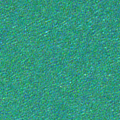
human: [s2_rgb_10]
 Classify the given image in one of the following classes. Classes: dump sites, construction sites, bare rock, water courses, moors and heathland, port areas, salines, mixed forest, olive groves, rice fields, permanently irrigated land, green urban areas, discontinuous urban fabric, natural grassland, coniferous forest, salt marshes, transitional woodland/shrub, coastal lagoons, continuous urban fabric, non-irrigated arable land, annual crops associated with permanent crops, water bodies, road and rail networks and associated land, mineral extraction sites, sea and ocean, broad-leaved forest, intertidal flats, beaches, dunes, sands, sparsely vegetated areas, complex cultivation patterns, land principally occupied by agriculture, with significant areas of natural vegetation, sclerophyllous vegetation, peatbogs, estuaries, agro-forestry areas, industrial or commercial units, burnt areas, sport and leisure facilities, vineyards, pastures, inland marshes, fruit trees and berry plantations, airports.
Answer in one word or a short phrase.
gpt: sea and ocean